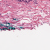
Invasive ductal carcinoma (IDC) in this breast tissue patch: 1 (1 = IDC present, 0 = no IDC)